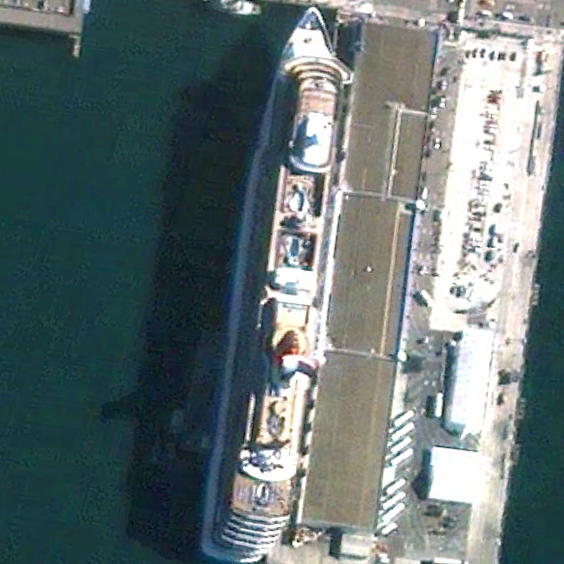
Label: civil